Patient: sex M, age 62
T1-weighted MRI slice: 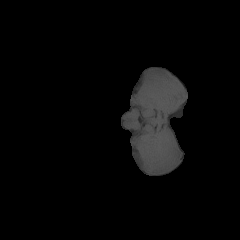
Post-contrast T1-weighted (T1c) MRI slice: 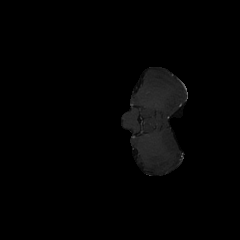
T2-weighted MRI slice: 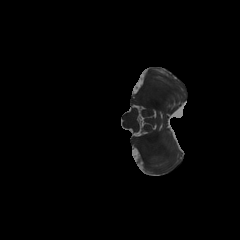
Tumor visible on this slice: no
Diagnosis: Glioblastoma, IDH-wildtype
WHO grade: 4